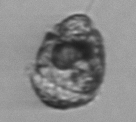
Label: Proterythropsis